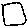
Label: square